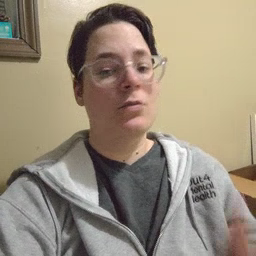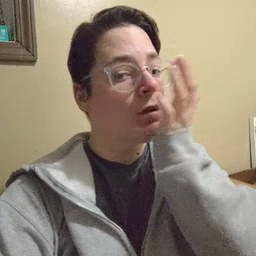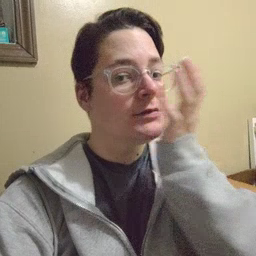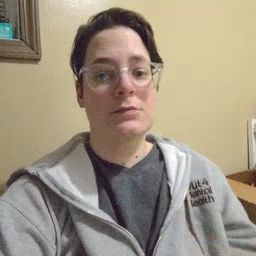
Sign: grass